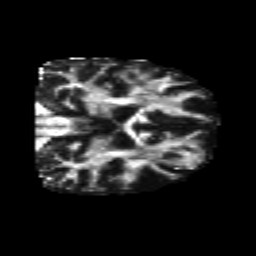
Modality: FA
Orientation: coronal
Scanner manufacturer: siemens
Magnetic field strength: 3 T
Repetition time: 6.8 s
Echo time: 0.093 s